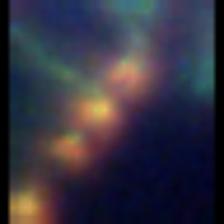
Taxon: Diatom_aggregate
Group: Diatoms